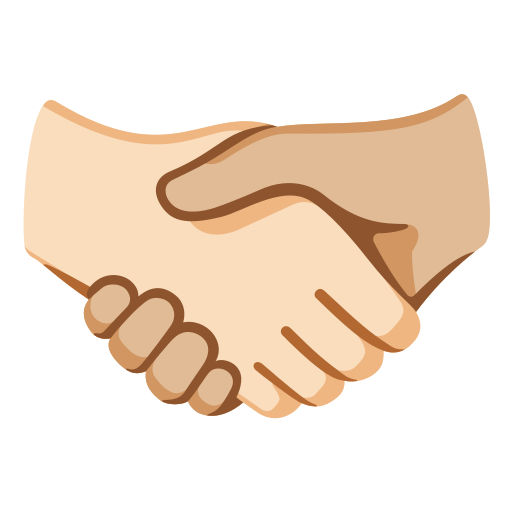
Emoji: 🫱🏻‍🫲🏼